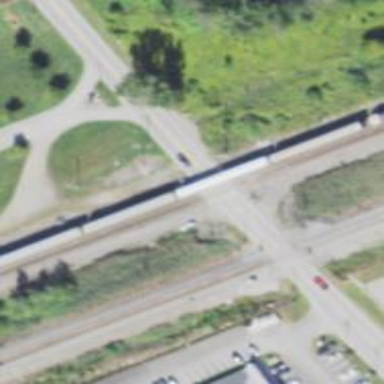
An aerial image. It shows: Level crossing with lights and barriers.